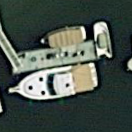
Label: Civil_yacht